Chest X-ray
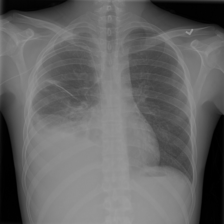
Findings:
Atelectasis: negative
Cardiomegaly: negative
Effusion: positive
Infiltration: negative
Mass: negative
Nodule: negative
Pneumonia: negative
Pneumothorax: negative
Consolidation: negative
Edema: negative
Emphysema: negative
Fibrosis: negative
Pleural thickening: negative
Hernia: negative